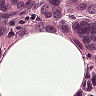
Metastatic tissue present: yes